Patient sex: F
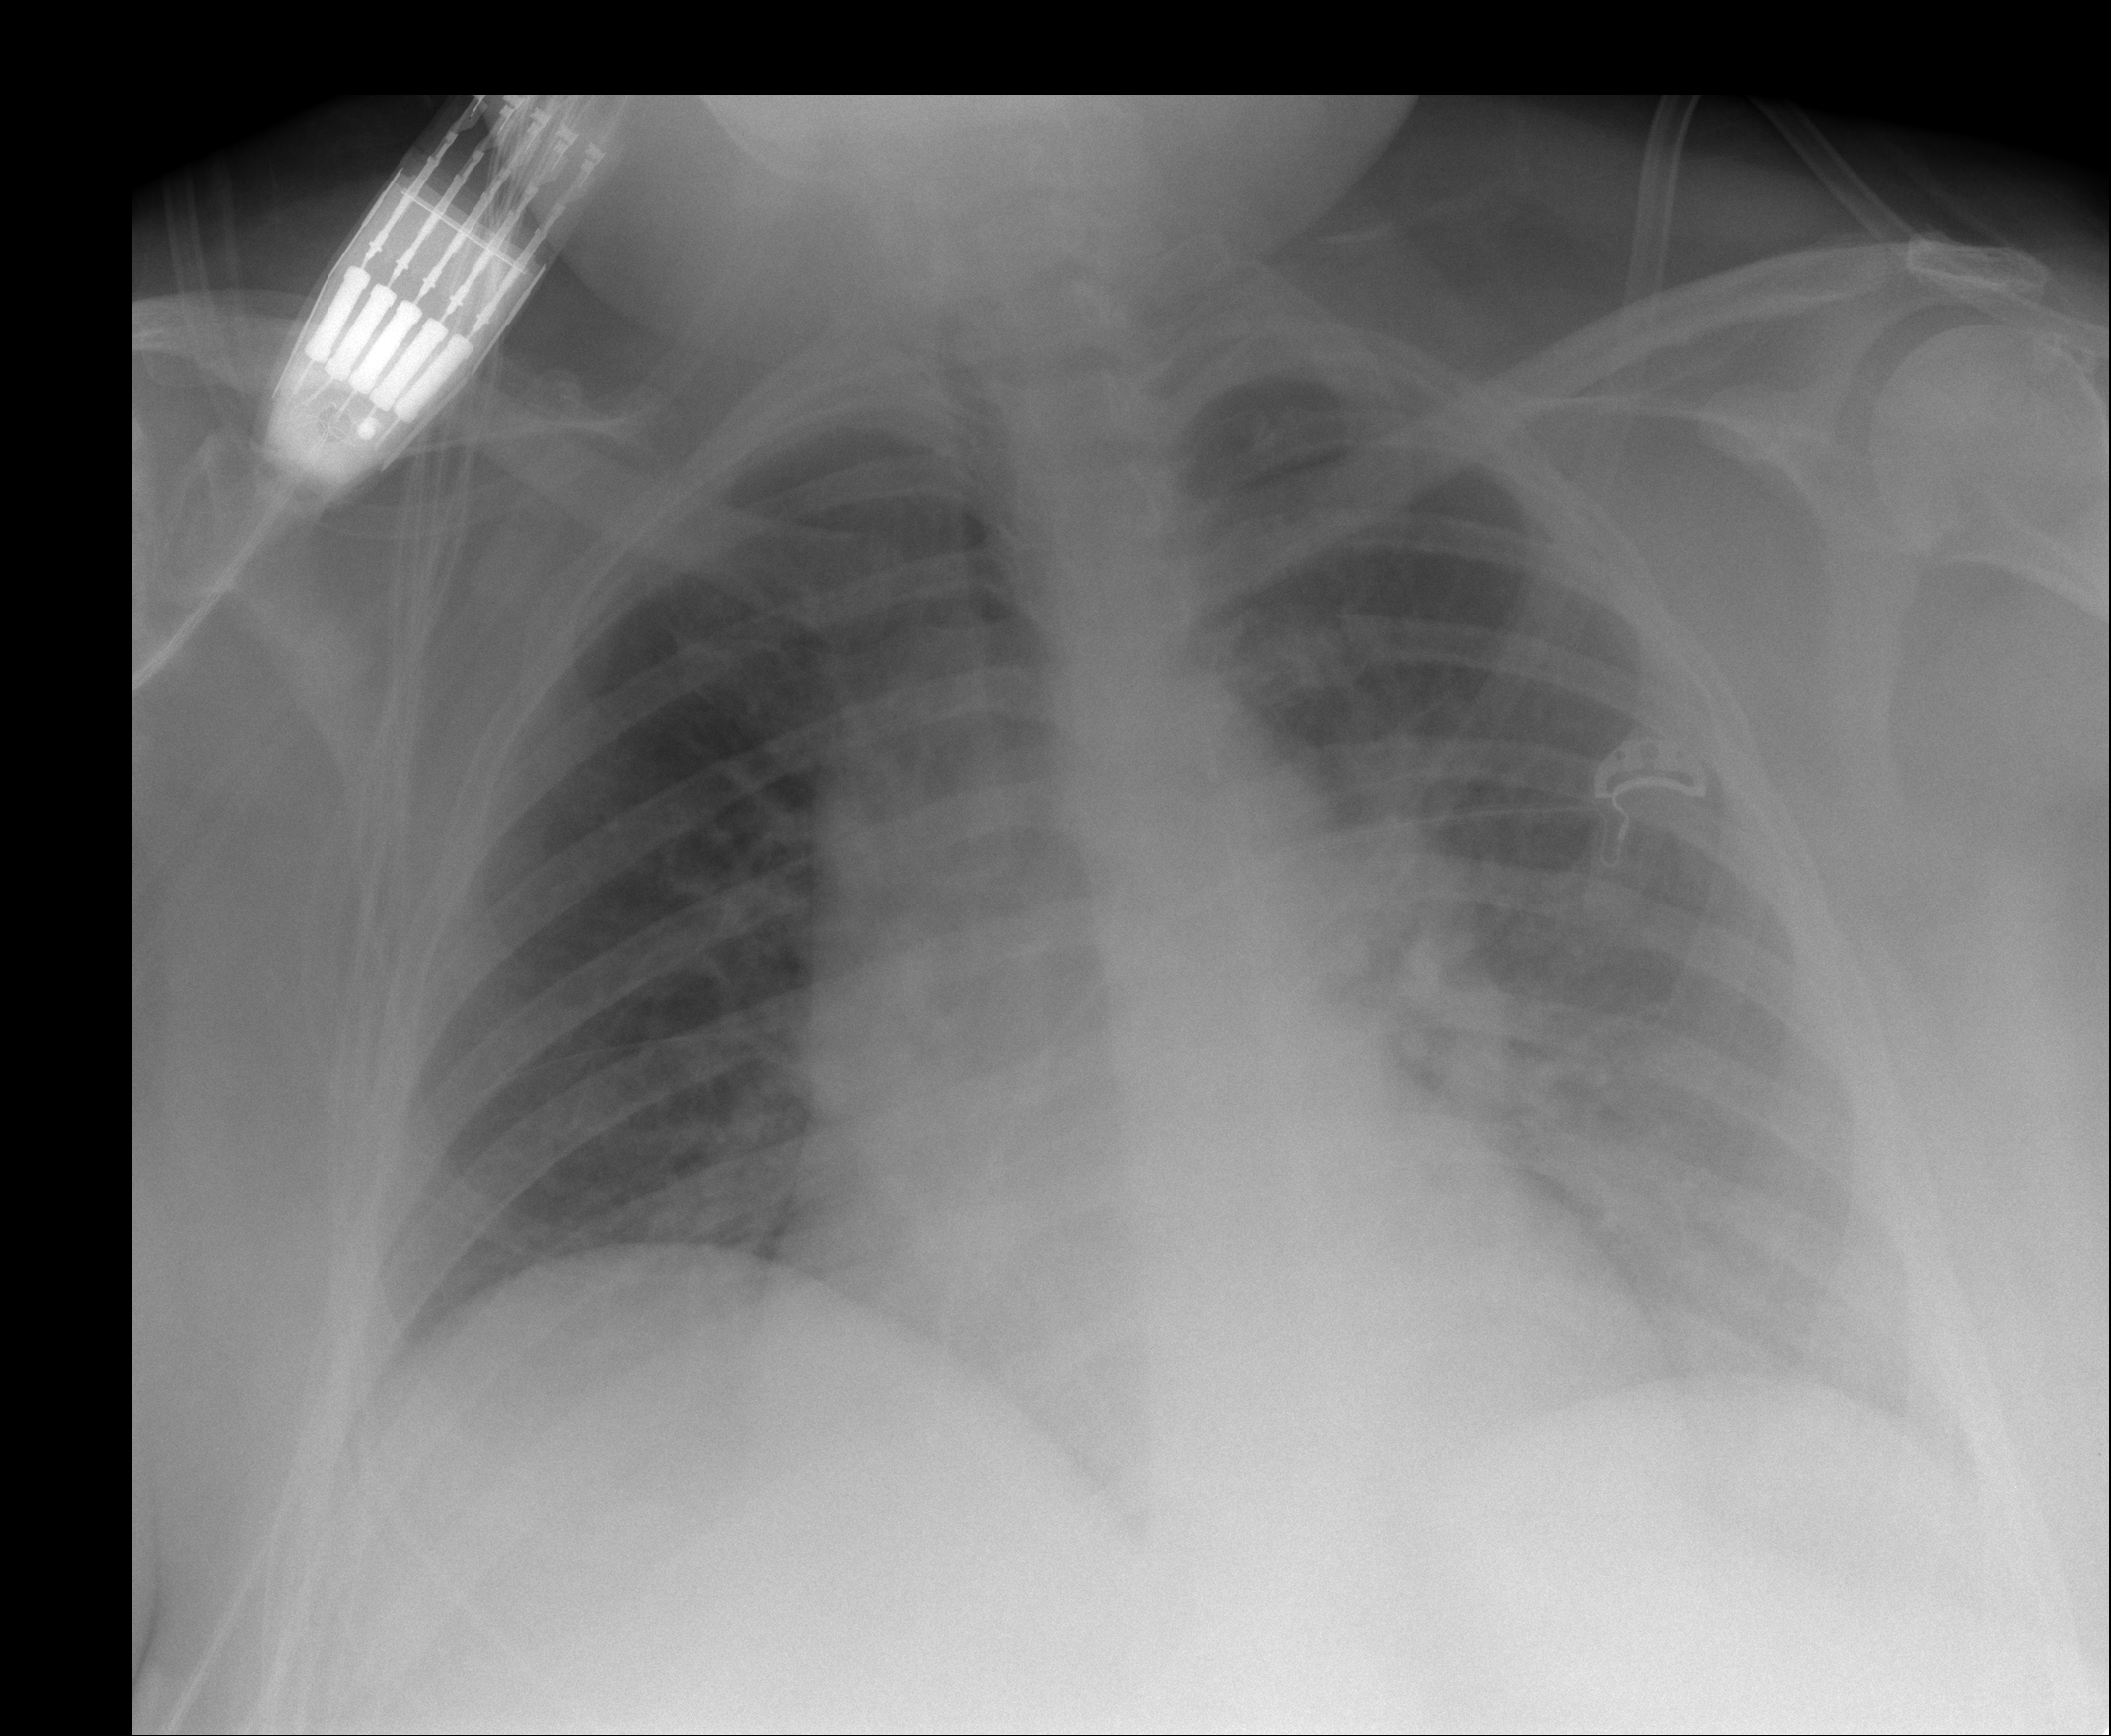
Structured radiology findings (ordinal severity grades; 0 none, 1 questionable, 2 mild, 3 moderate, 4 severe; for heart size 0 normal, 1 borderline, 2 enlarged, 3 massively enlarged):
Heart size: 2
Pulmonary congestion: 2
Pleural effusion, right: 0
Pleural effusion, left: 1
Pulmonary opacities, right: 0
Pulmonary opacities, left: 0
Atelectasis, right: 0
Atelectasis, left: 0